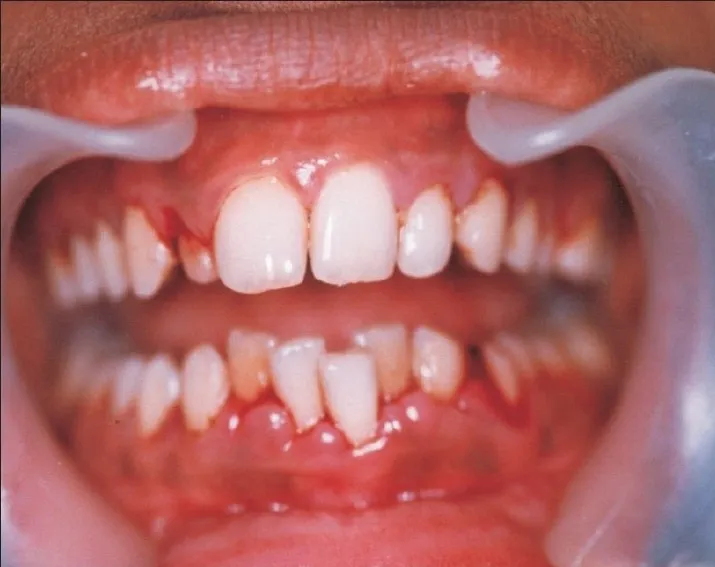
Red, edematous, loss of stippling and knife edge with papillary gingival enlargement, bleeding on probing.
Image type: medical_photograph (oral_photograph)